Question: I have a Razor .cshtml template with the following:

As you can see, '@Model' can't be resolved.
However, when I parse the template with the following code:
'''
public static string RenderPartialViewToString(string templatePath, string viewName, List<ZonesVM> zonesVm)
{
string text = File.ReadAllText(Path.Combine(templatePath, viewName));
string renderedText = Razor.Parse(text, zonesVm);
return renderedText;
}
'''
it works correctly, and I see the result I expect to in the HTML.
Is there a way for me to get Razor to know what @Model is before it's compiled?
For reference, I'm using <URL> and not the ordinary MVC Razor stuff.
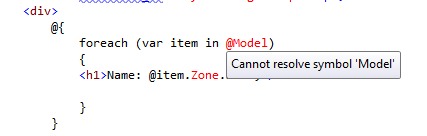
Answer: '@model My.Super.ModelObject'
Something like below works with MVC Razor (never used RazorEngine... so it may not translate 100%)
'''
@foreach (var item in Model.list)
{
<h1>@item.Value</h1>
}
'''
It works with Intellisense as well. (this is MVC 4 VS2010)